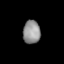
Tissue: lung
Cell type: Epithelial cells
Senescence score: 0.5482
Nuclear area (px): 397
Mean DAPI intensity: 144.264